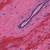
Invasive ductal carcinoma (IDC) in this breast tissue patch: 0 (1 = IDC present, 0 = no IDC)